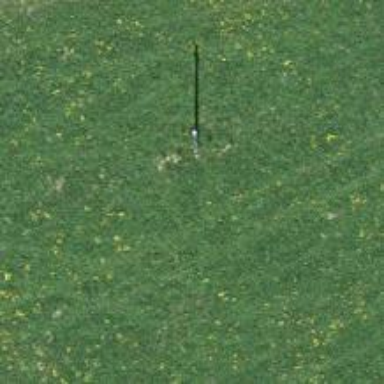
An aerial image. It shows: Power pole.